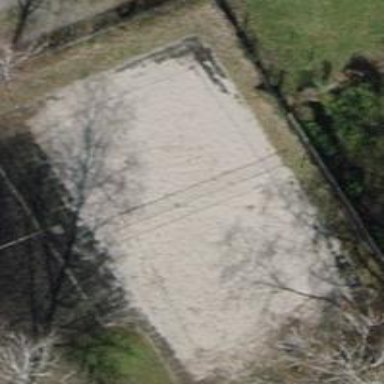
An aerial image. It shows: Sandy pitch for beach volleyball.